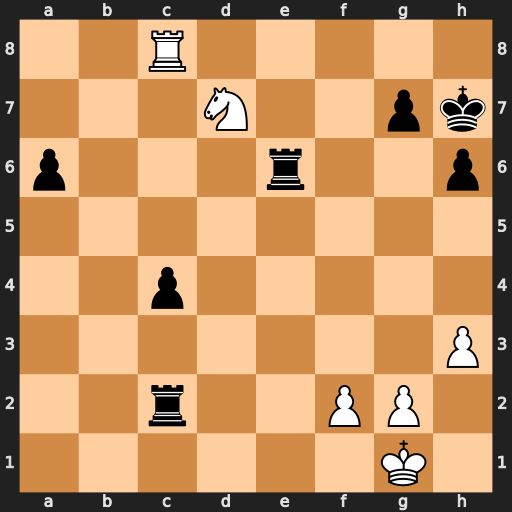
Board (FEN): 2R5/3N2pk/p3r2p/8/2p5/7P/2r2PP1/6K1
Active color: w
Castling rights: -
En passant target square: -
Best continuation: Nf8+ Kg8 Nxe6+